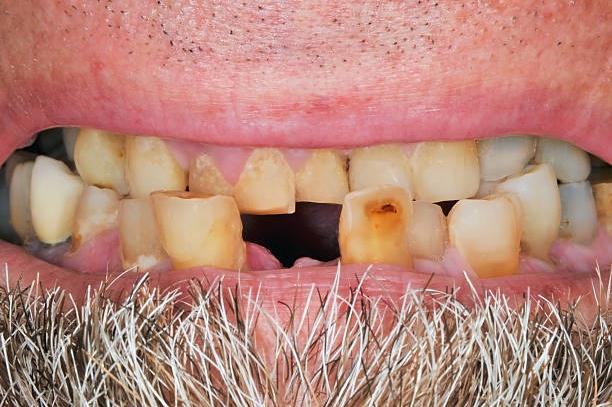
Condition: hypodontia